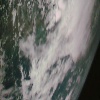
Label: cloud